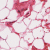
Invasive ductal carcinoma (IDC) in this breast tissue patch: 0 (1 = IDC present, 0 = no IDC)